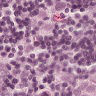
Metastatic tissue present: yes